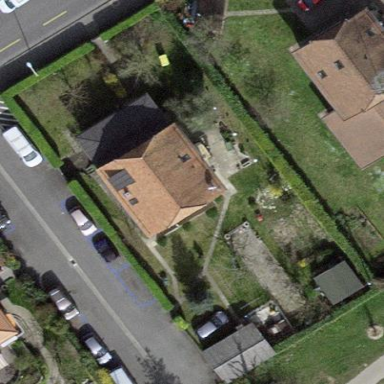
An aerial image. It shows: Garden enclosed by fence.